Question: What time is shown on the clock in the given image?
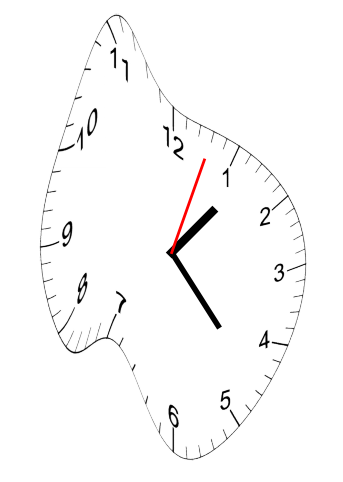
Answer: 01:23:03